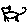
Label: cat